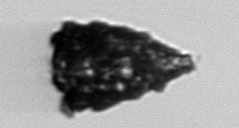
Label: Tintinnopsis